Field crop: tomato
Growth stage: 1
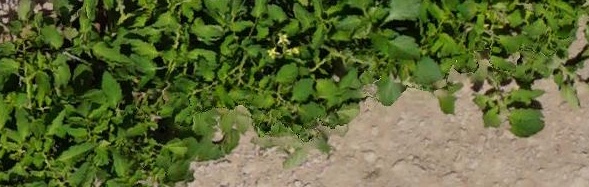
Species: tomato